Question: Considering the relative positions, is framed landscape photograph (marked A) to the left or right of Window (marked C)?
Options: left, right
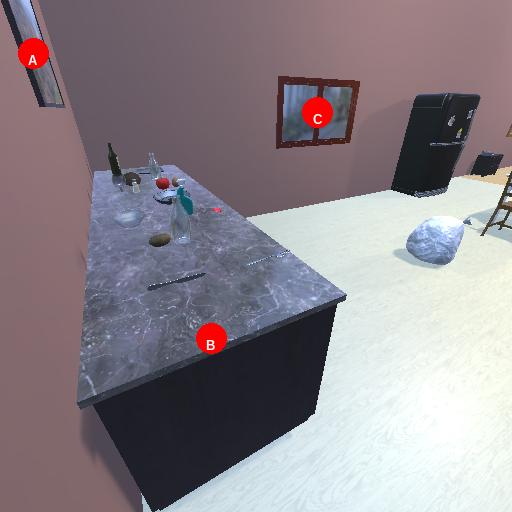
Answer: left